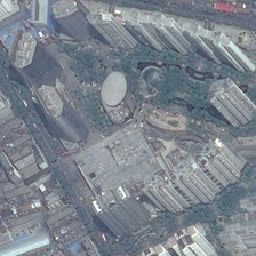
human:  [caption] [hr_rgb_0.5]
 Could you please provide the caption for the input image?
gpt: Green trees dot the beautiful city.

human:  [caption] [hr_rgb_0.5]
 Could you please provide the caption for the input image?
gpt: There are many commercial buildings on the ground.

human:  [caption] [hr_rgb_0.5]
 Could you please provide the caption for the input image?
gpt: There are many commercial buildings on the ground.

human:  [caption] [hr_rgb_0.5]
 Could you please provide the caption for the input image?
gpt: Green trees dot the beautiful city.

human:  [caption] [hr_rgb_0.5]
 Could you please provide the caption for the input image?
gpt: Green trees dot the beautiful city.